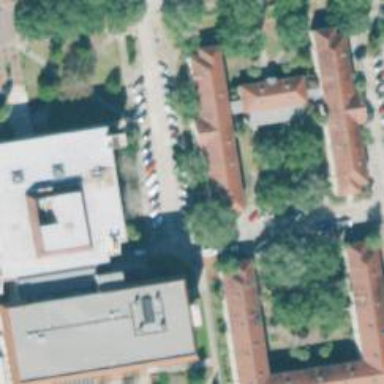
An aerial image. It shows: Residential building belonging to university.